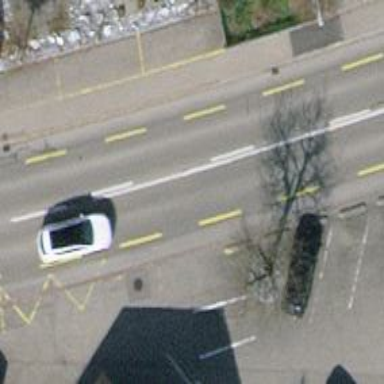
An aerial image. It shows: Public transport stop position.